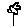
Label: flower